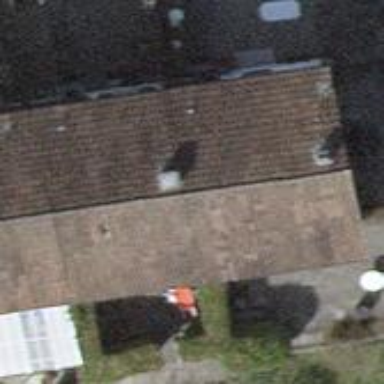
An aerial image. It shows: Terrace building.